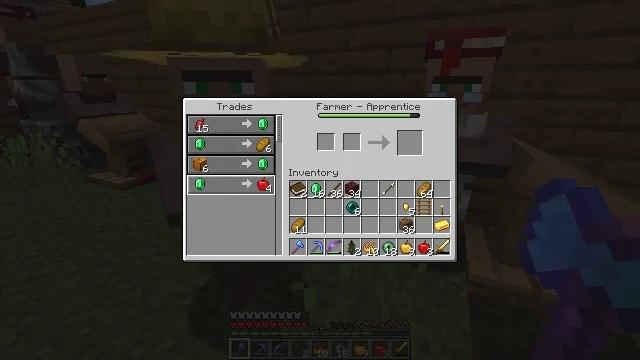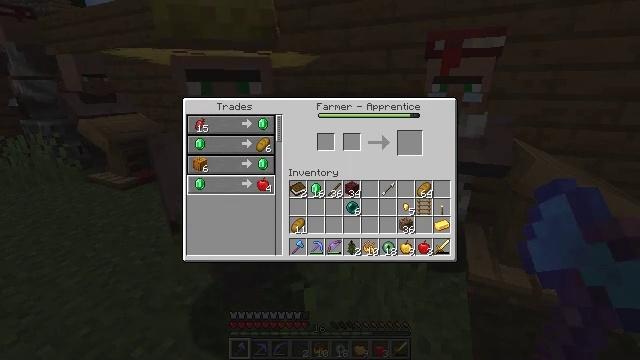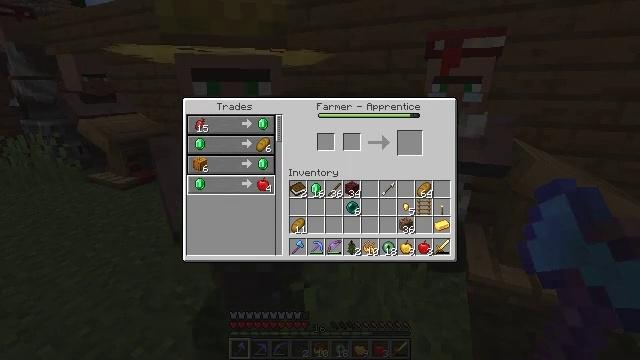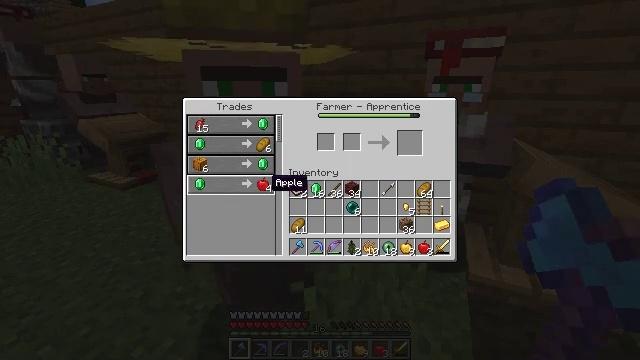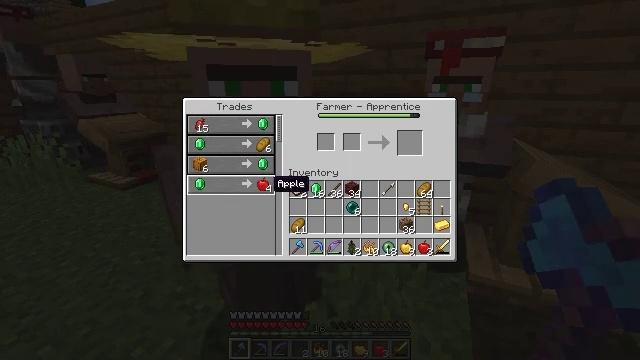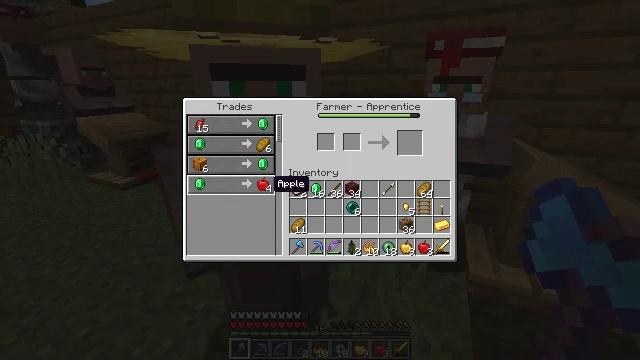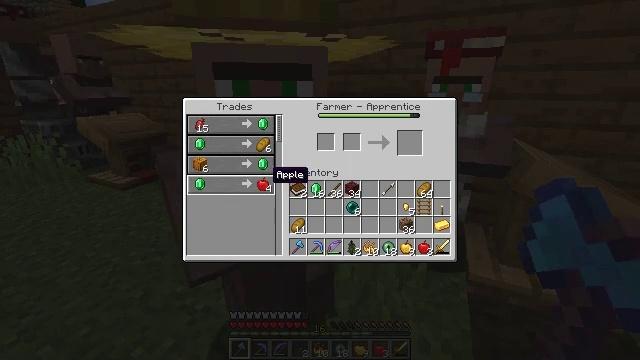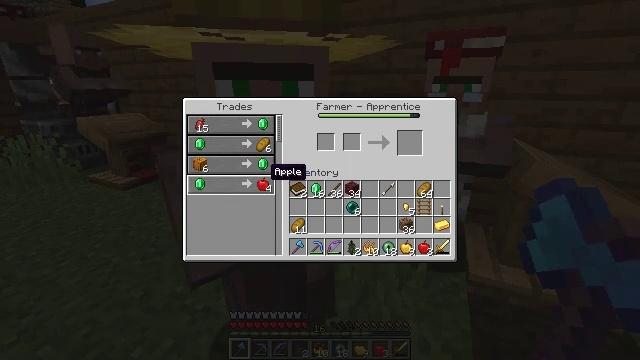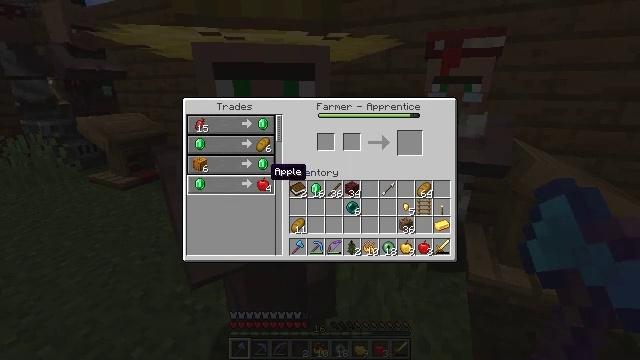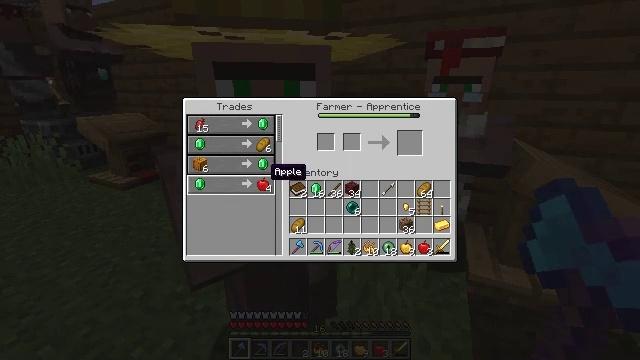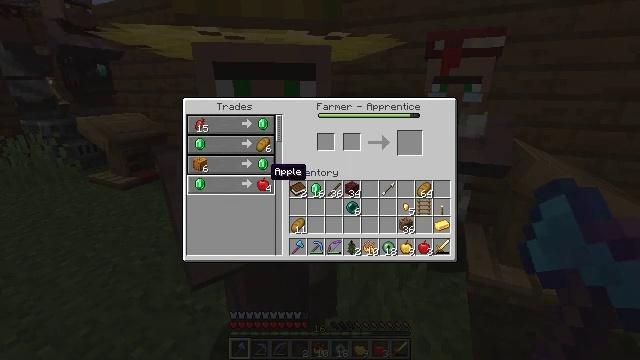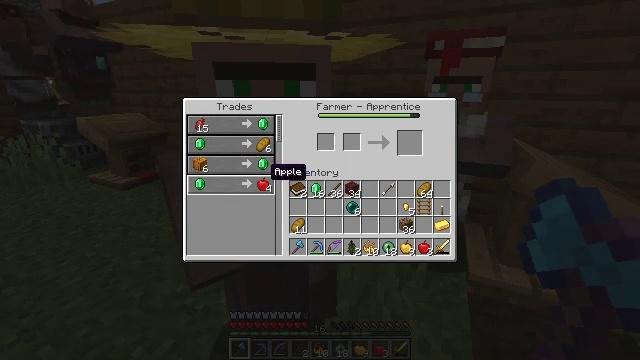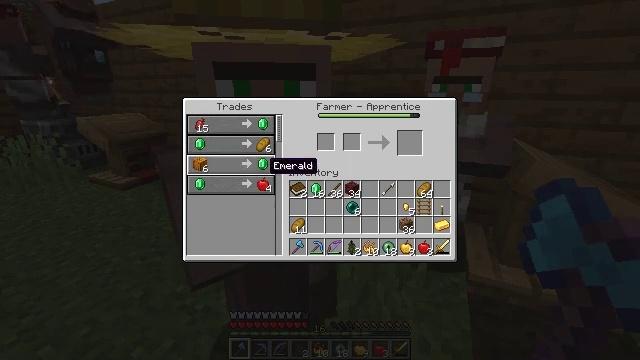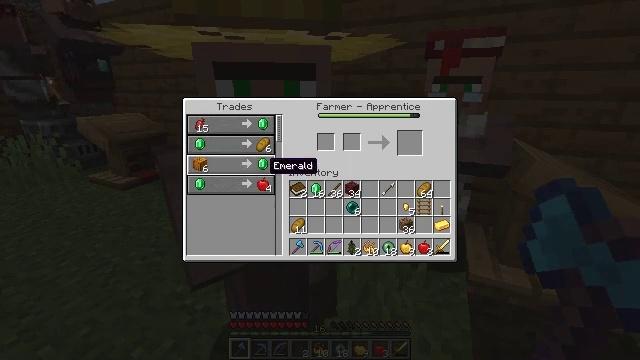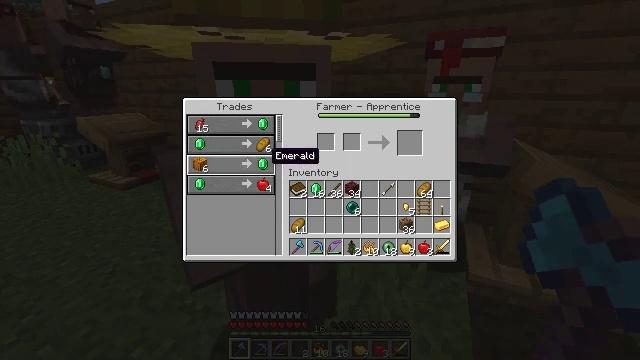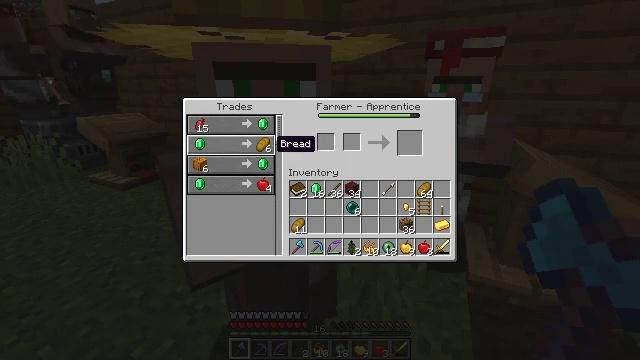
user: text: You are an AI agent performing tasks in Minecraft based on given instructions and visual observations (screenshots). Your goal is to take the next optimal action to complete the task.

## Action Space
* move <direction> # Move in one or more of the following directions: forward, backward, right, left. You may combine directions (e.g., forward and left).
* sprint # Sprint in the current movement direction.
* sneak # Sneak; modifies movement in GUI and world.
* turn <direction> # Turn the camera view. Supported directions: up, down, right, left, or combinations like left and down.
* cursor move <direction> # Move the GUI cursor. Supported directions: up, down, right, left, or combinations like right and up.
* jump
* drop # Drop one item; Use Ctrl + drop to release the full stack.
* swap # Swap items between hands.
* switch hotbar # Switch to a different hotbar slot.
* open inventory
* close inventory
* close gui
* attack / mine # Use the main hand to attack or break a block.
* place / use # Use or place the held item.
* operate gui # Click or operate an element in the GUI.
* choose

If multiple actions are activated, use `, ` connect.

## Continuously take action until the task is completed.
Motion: motion action
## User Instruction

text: Utilize crafting to create an apple.
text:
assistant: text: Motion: no_op
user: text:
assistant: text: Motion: no_op
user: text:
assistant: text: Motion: cursor move right
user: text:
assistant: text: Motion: no_op
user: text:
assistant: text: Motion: no_op
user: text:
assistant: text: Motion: cursor move up
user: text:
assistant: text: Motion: no_op
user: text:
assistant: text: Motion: no_op
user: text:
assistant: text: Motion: no_op
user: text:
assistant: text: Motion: no_op
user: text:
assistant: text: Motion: no_op
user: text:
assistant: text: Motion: no_op
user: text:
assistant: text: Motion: no_op
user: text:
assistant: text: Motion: cursor move up
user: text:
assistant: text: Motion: cursor move up
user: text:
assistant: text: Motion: no_op
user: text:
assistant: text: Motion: no_op
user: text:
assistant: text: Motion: no_op
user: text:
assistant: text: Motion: no_op
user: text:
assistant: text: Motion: no_op
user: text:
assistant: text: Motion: no_op
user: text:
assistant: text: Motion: no_op
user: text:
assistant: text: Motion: no_op
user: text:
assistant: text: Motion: no_op
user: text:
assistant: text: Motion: no_op
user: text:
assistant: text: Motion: no_op
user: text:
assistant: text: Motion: no_op
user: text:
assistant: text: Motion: no_op
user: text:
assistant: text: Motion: no_op
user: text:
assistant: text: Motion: no_op